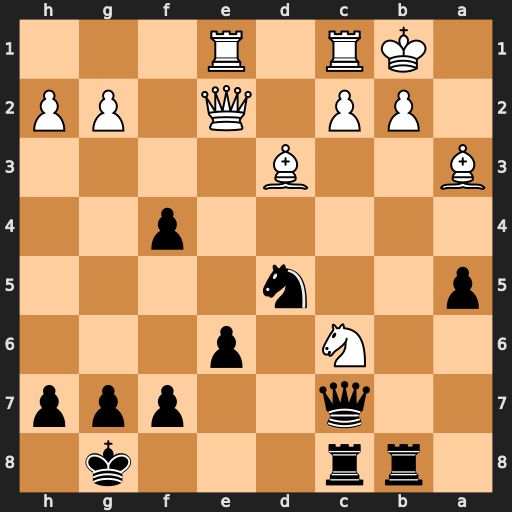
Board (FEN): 1rr3k1/2q2ppp/2N1p3/p2n4/5p2/B2B4/1PP1Q1PP/1KR1R3
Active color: b
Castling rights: -
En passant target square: -
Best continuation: Nc3+ Ka1 Nxe2 Ne7+ Kh8